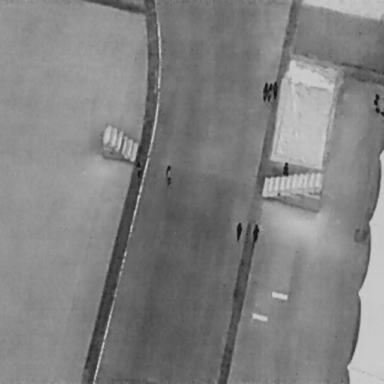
There are eight People in the infrared image.